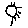
Label: sun